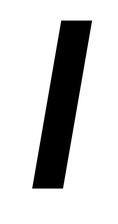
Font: Roboto-Italic_Bold_Italic